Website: macys
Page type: delivery-shipping
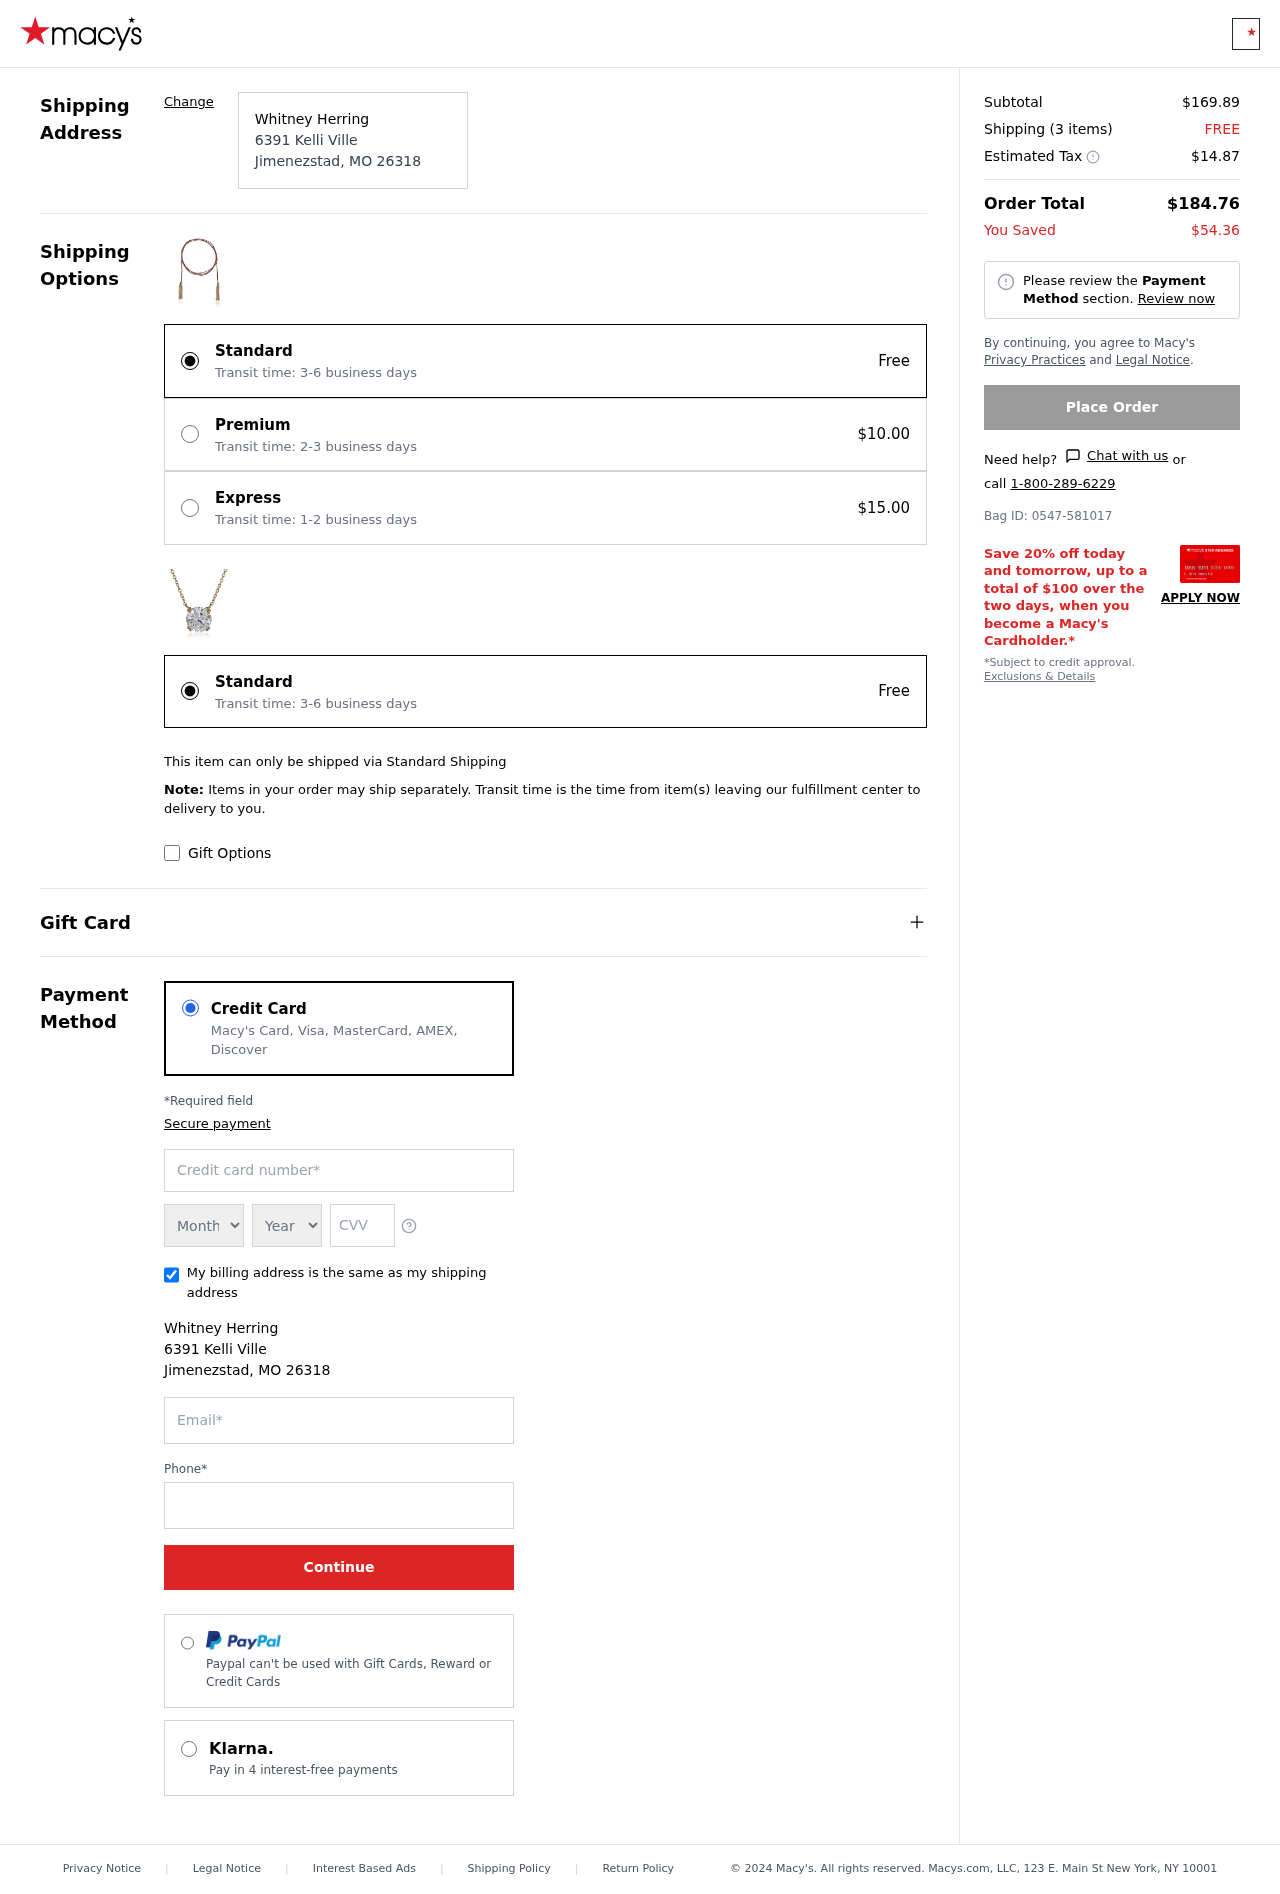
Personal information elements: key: PII_CARD_EXPIRY_MONTH
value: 12
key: PII_CARD_EXPIRY_YEAR
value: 30
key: PII_CITY
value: Jimenezstad
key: PII_CITY_STATE_ZIP
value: Jimenezstad, MO 26318
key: PII_FULLNAME
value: Whitney Herring
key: PII_POSTCODE
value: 26318
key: PII_STATE_ABBR
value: MO
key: PII_STREET
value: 6391 Kelli Ville
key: PII_CARD_NUMBER
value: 5306 7499 9102 1033
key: PII_CARD_CVV
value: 777
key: PII_EMAIL
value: whitneyherring@gmail.com
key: PII_PHONE
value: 3335377995
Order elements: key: ORDER_SUBTOTAL
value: $169.89
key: ORDER_NUM_ITEMS
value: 3
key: ORDER_SHIPPING_COST
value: FREE
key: ORDER_TAX
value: $14.87
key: ORDER_TOTAL
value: $184.76
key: ORDER_SAVINGS
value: $54.36
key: ORDER_BAG_ID
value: Bag ID: 0547-581017